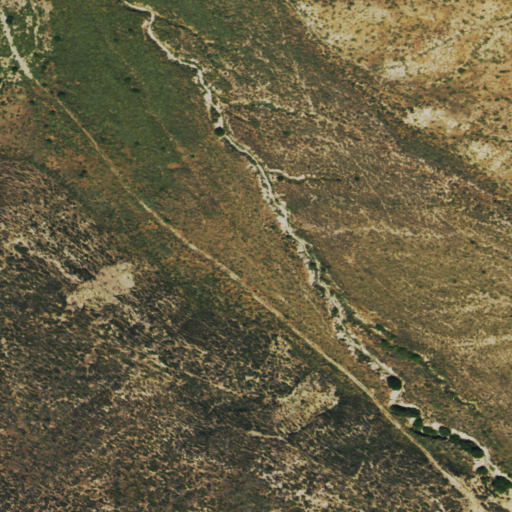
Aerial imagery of valley in Colorado named Indian Springs Draw containing shrub, herbaceous wetlands, evergreen forest, and grassland